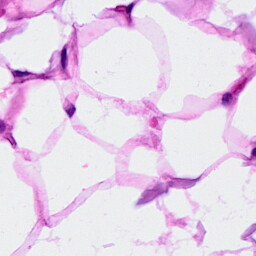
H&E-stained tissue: Breast